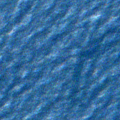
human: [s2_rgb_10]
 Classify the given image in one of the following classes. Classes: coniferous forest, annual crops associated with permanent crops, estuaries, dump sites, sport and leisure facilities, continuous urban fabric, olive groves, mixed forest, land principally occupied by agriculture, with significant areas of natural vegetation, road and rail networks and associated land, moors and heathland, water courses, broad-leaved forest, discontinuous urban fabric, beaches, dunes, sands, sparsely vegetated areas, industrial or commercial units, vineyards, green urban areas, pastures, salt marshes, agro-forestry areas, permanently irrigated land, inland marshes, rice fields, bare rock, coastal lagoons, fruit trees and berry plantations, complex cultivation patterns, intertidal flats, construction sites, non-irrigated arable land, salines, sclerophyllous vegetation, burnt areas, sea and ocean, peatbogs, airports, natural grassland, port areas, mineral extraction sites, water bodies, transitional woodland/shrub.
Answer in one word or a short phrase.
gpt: sea and ocean